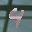
Label: 4